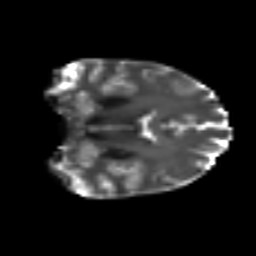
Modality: T2w
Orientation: coronal
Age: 36
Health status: ill
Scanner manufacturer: philips
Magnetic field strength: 3 T
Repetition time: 9 s
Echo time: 0.127 s